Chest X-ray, AP view. Patient: 52 years old, sex M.
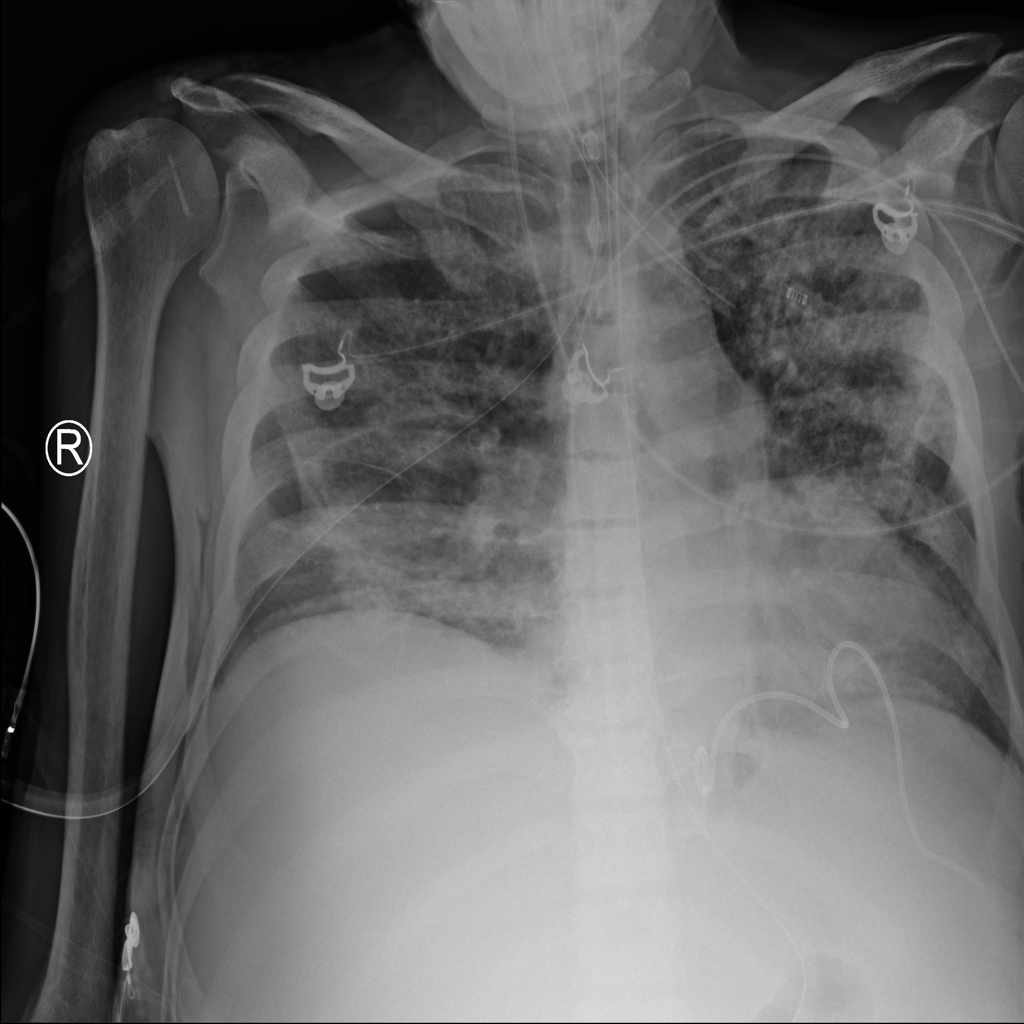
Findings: Infiltration